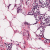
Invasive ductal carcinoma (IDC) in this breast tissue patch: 1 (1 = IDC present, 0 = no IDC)